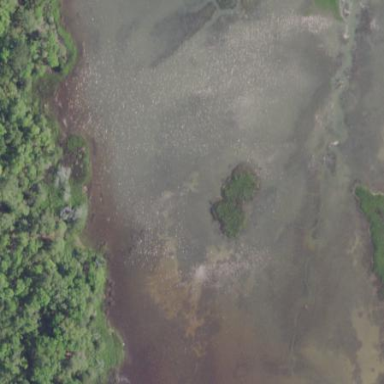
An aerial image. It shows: Marshy wetland area.